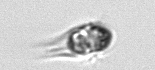
Label: Mesodinium